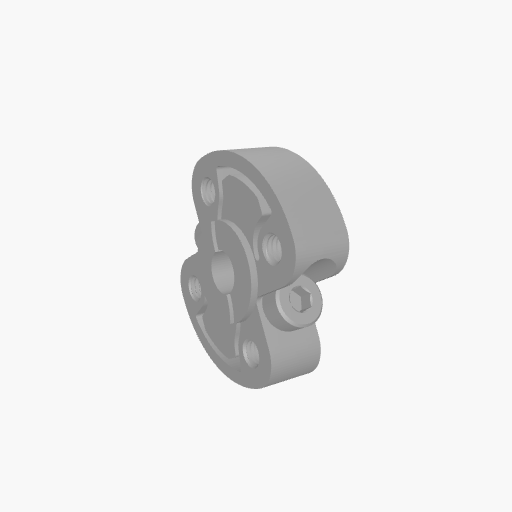
Part: SonicHub6ID